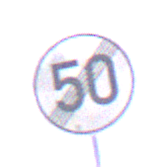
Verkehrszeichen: EndeGeschwindigkeit50
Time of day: MorningAfternoon
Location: Outdoor (Nature)
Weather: PartlyCloudy
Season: NotSpecified
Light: Natural